Question: Determine whether the two graphs given in the figure are isomorphic. If you think they are isomorphic, answer 1; if you think they are not isomorphic, answer 0.
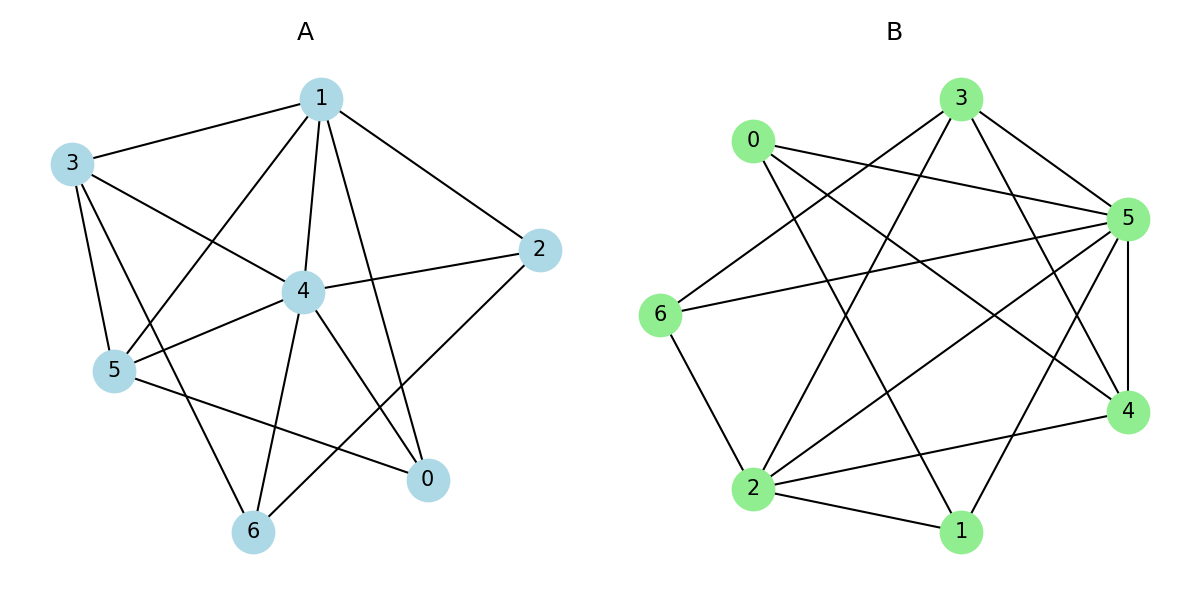
Answer: 1